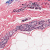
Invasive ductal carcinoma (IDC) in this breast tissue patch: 0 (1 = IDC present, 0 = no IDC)